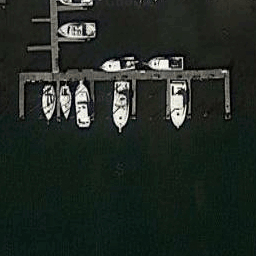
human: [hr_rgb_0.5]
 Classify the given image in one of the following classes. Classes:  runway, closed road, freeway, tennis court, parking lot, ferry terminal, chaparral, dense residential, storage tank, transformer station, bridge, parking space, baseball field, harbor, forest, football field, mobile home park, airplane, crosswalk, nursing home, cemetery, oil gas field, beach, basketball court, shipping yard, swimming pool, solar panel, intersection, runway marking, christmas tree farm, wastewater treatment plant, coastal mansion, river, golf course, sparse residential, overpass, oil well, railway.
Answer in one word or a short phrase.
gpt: harbor